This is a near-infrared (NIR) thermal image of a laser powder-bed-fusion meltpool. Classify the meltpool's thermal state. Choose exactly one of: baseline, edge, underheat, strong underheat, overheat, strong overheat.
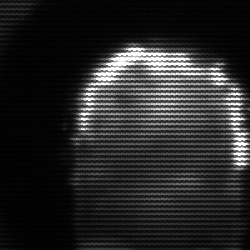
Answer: baseline